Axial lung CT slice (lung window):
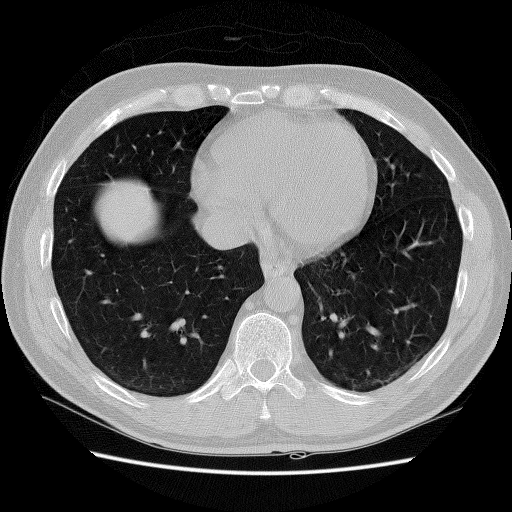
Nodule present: no